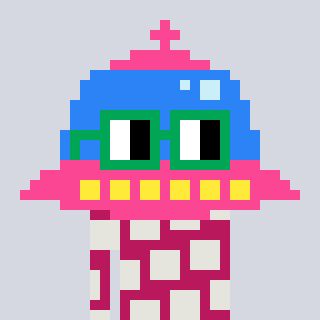
a pixel art character with square green glasses, a ufo-shaped head and a darkpink-colored body on a cool background